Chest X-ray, PA view. Patient: 32 years old, sex F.
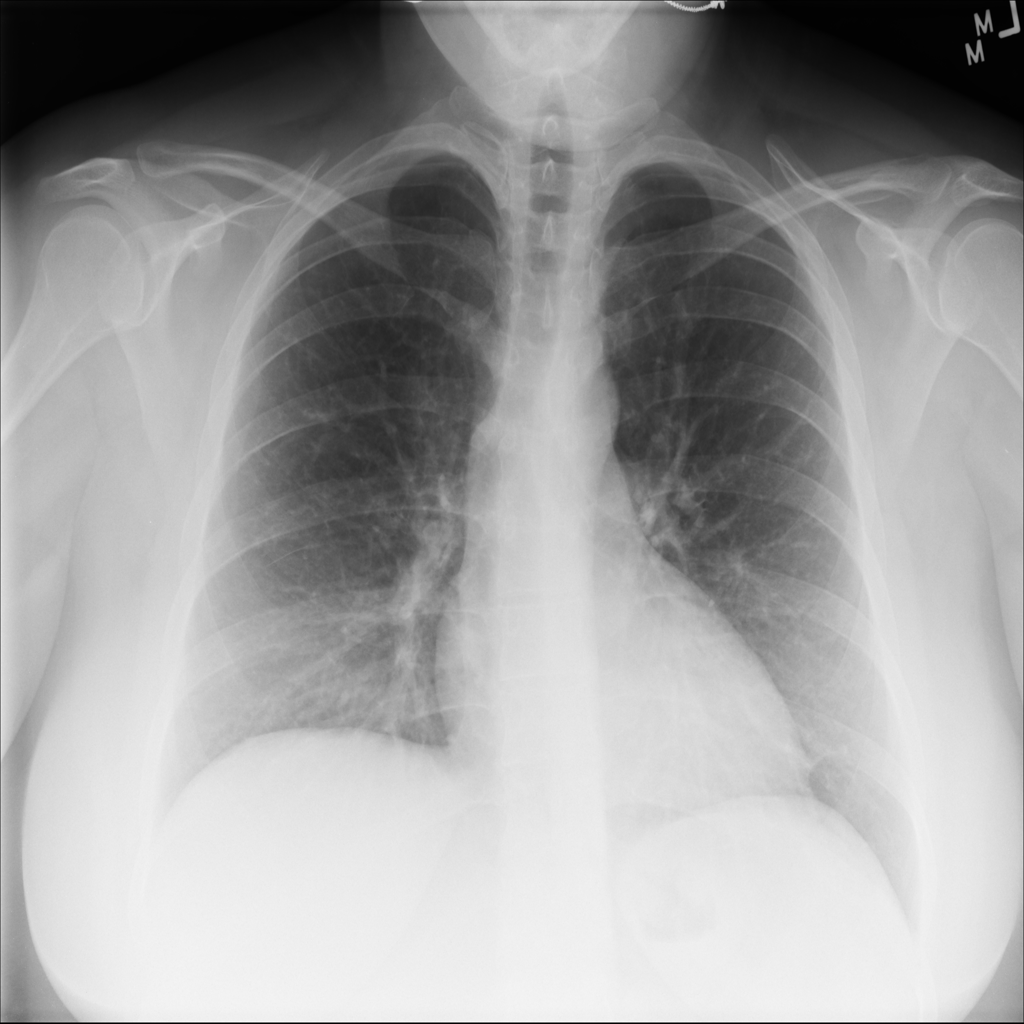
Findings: Mass